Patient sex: M
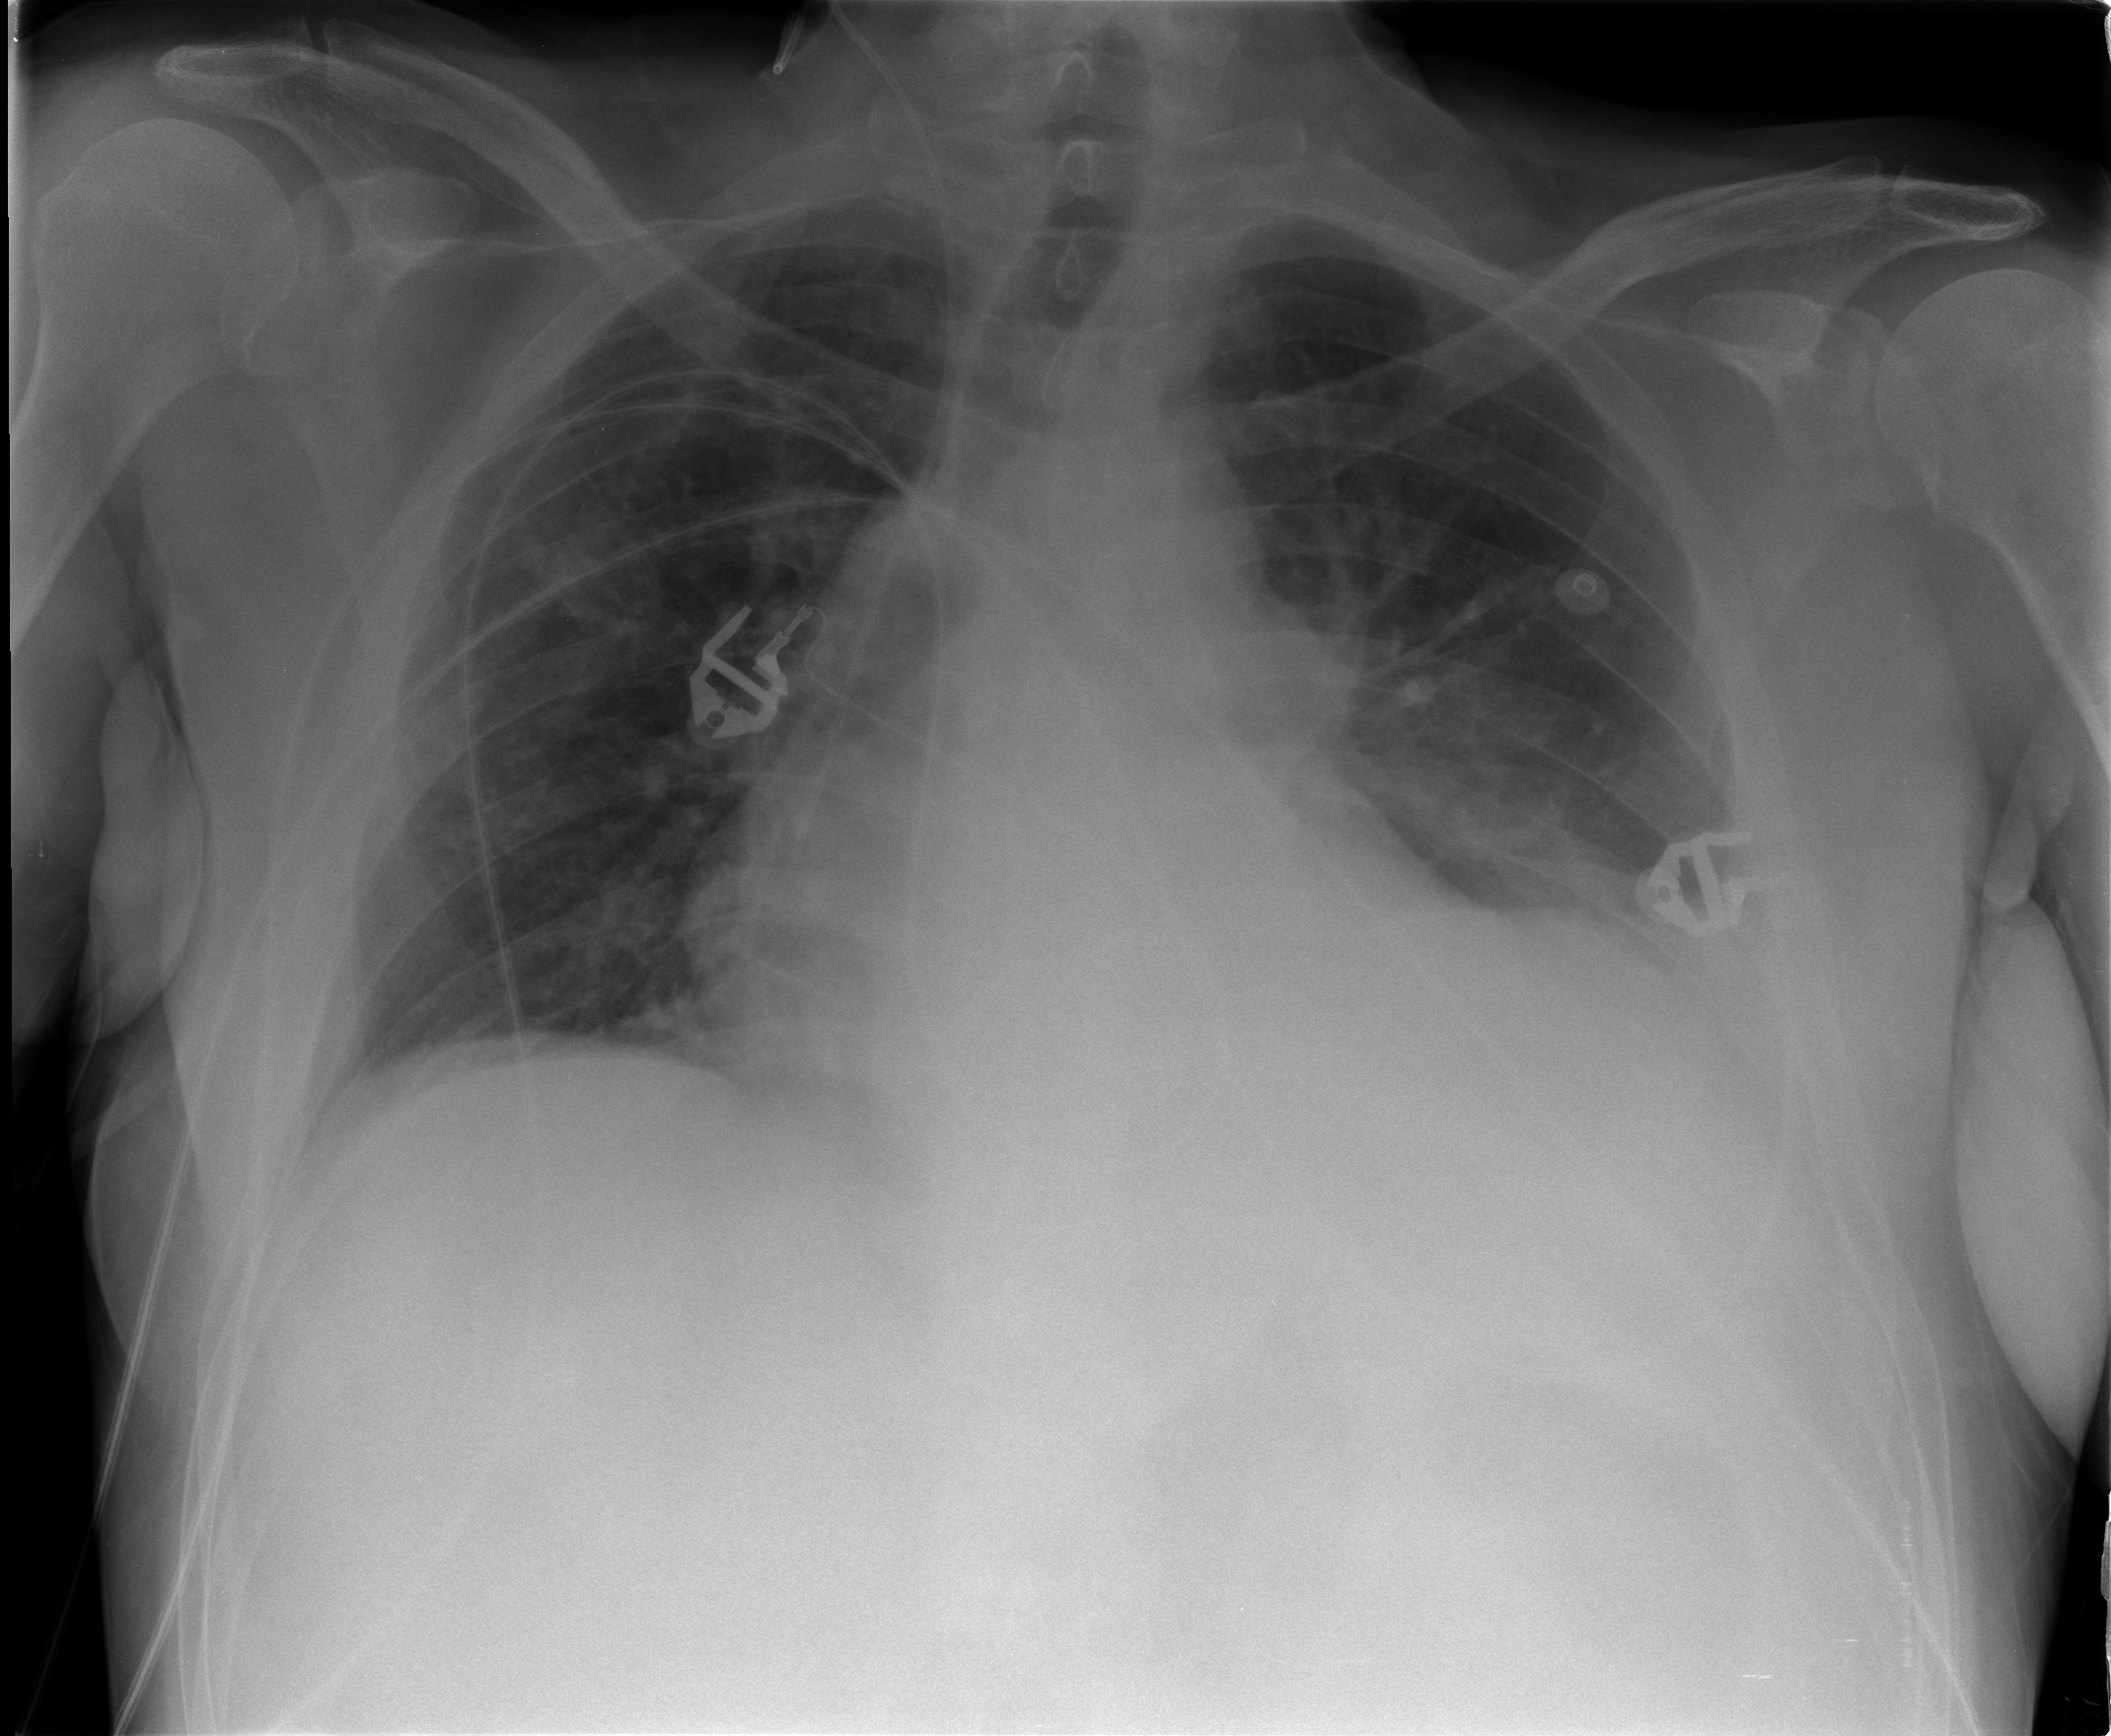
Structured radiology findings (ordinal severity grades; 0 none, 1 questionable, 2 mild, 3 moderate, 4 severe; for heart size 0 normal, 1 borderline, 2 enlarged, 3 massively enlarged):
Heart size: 0
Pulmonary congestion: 0
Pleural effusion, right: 0
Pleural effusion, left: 2
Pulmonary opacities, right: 0
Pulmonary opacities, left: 0
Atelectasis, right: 0
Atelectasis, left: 2